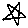
Label: star